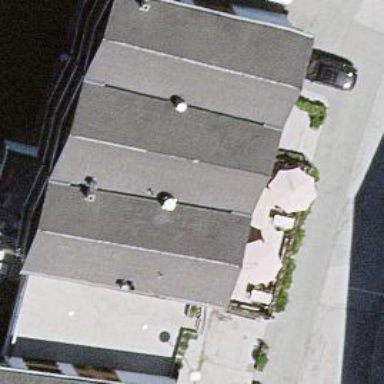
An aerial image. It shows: Restaurant.